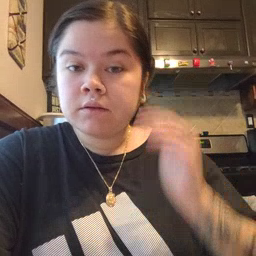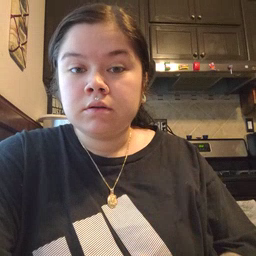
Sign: head